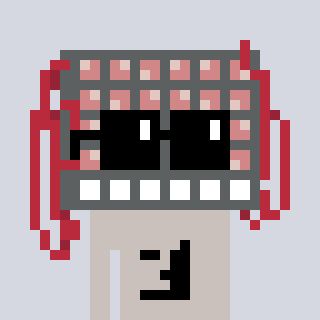
a pixel art character with square black sunglasses, a turing-shaped head and a foggrey-colored body on a cool background